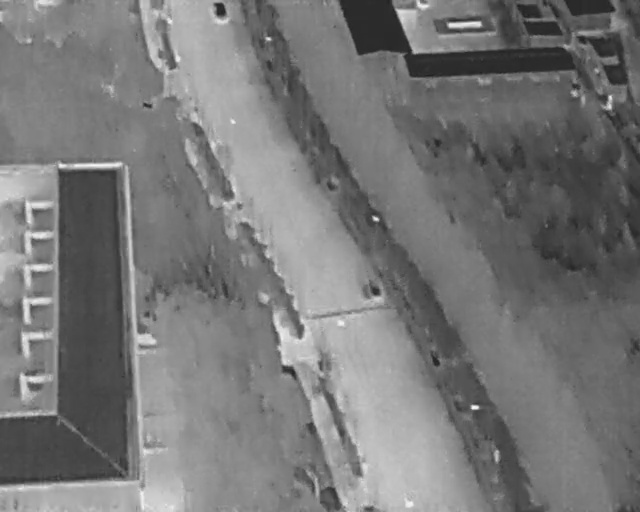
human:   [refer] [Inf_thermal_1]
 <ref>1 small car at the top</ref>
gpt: <box>[[33, 0, 35, 3, 167]]</box>